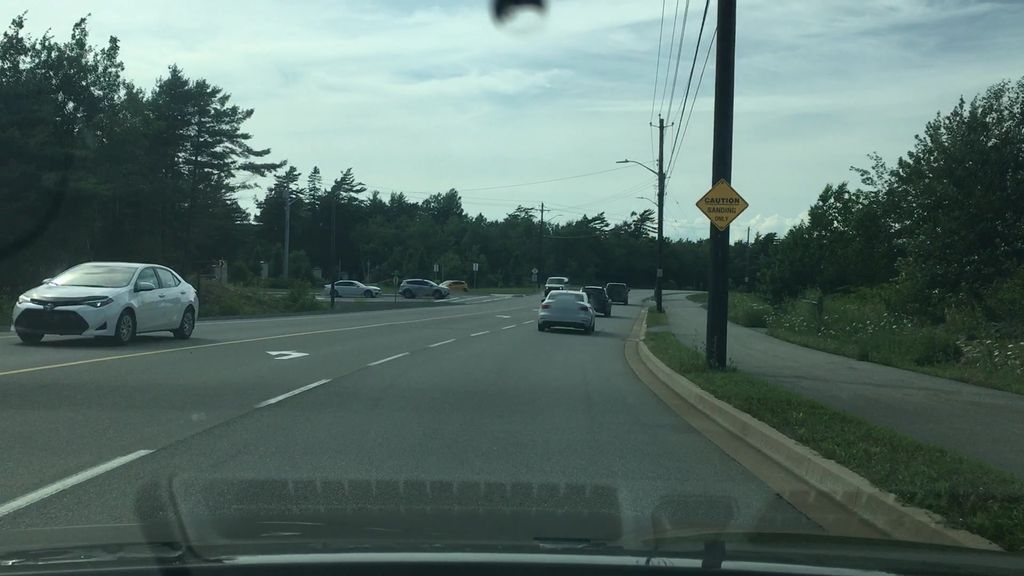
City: halifax